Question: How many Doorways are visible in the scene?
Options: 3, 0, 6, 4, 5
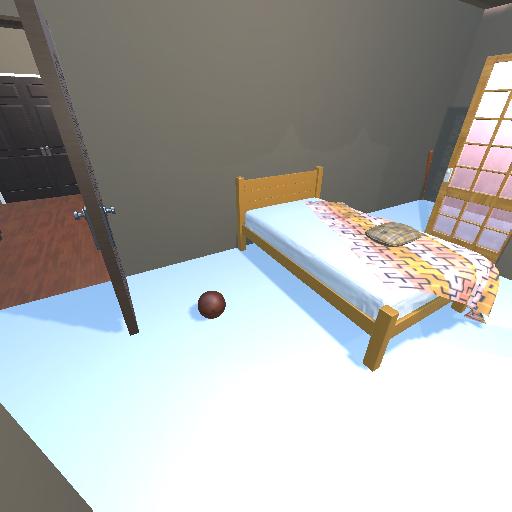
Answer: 3